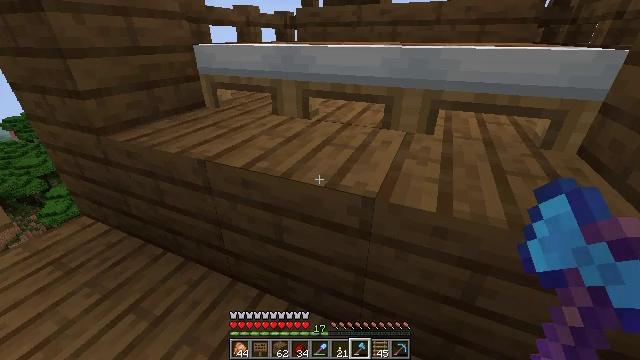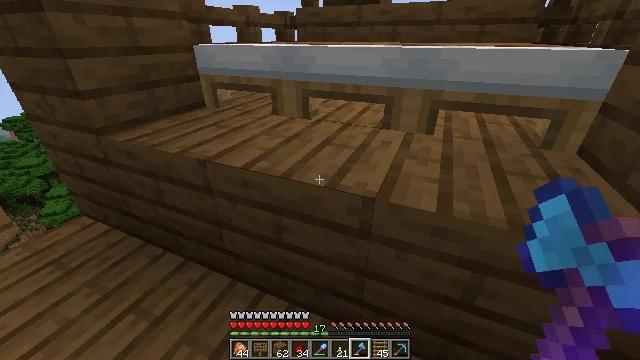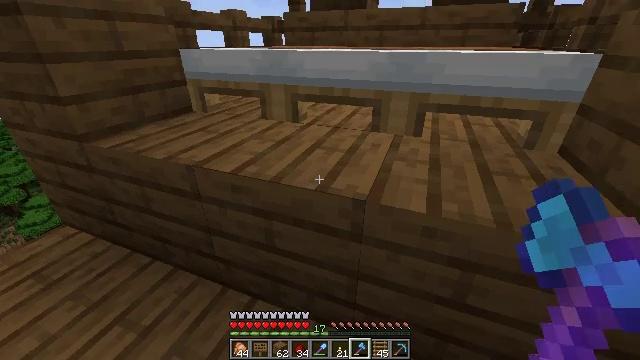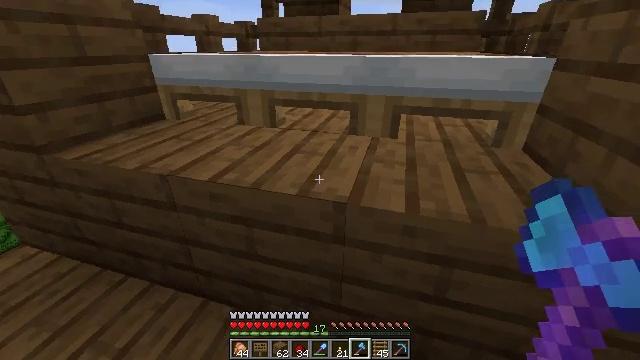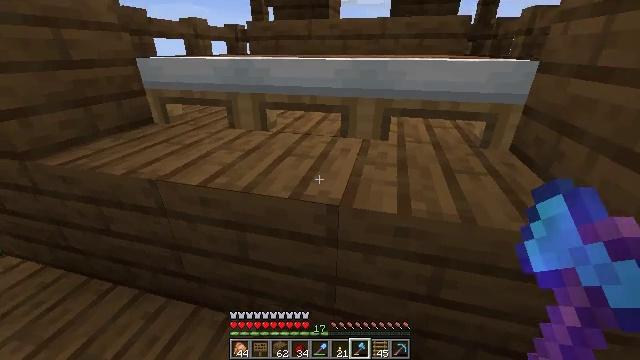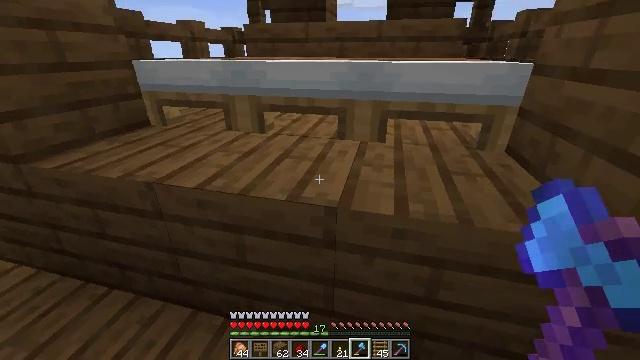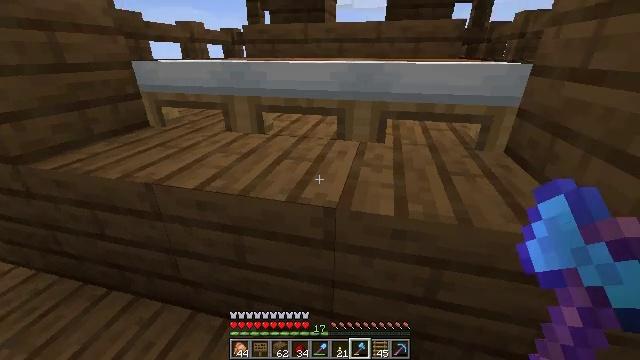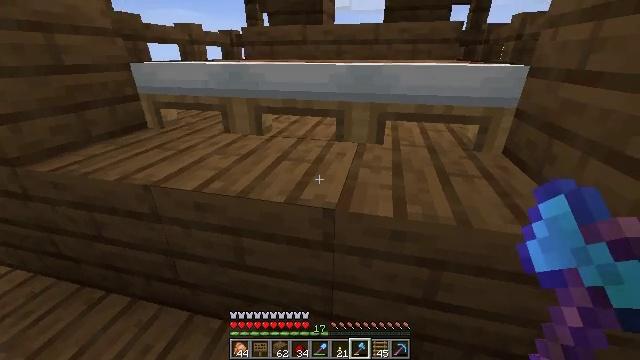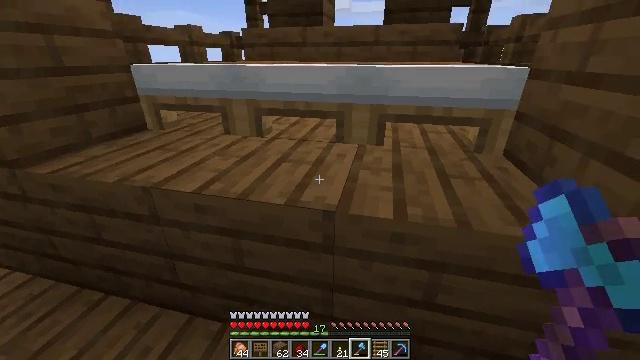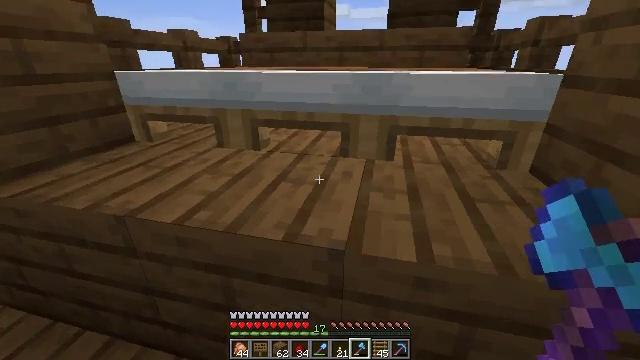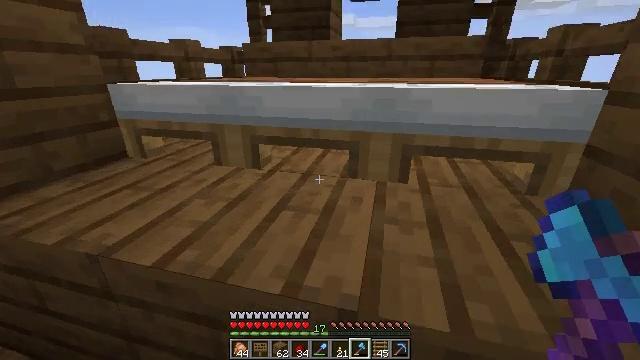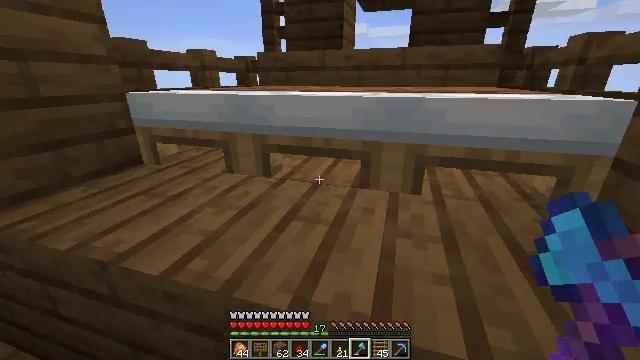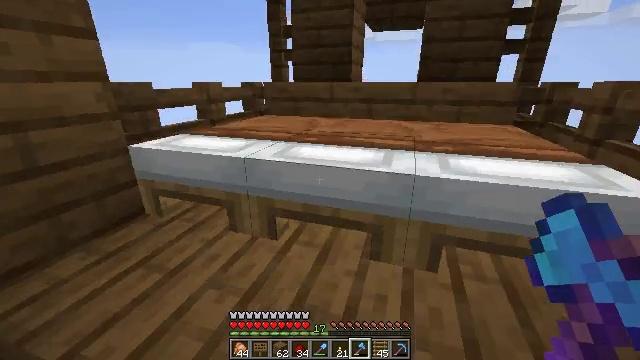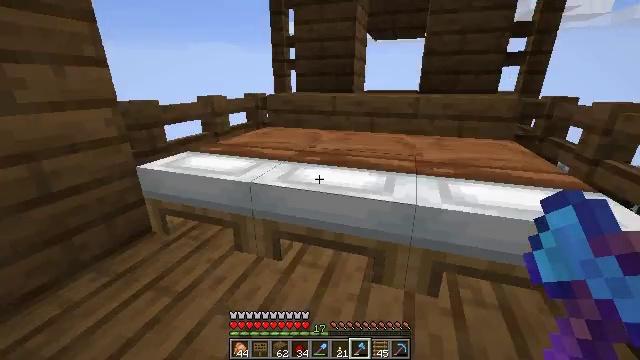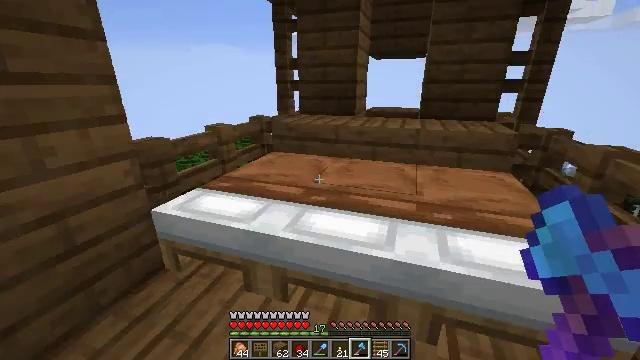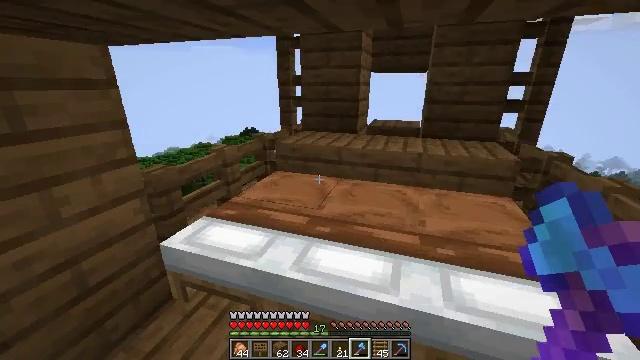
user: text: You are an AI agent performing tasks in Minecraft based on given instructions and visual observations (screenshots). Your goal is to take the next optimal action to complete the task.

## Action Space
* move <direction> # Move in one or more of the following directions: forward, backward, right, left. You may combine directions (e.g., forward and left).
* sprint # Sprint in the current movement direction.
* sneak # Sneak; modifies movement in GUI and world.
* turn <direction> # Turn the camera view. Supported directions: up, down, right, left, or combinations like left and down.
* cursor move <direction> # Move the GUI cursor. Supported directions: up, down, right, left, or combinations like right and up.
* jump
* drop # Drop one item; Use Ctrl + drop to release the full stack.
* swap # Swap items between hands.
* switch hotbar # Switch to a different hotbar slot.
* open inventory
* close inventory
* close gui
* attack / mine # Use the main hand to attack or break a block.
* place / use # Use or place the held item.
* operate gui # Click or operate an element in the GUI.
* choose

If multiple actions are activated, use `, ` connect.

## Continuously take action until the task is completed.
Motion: motion action
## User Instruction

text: Disassemble the brown bed.
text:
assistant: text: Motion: no_op
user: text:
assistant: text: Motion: turn right
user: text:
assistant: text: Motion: turn right
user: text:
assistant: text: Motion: turn right
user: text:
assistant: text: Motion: no_op
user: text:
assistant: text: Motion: no_op
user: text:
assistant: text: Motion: no_op
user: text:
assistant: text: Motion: move forward
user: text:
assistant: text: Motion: move forward, turn up
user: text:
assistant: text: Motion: move forward, turn left and up
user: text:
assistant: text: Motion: move forward, turn left and up
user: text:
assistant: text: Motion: move forward, turn left, jump
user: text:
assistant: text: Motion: move forward, jump
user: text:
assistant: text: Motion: move forward, jump
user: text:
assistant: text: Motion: move forward, jump
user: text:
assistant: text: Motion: move forward, jump
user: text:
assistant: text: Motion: no_op
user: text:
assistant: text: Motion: no_op
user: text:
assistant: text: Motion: turn left and down
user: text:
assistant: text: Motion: turn left and down
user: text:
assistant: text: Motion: turn left and down
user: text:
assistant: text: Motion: turn down
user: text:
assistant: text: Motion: no_op
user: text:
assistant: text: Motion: move left
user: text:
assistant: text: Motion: move left, turn right and down
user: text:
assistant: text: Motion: move forward and move left, turn right and down
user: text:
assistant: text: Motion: move forward and move left, turn right and down
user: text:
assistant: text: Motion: move forward and move left, turn right and down
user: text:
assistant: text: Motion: move forward, turn right and down
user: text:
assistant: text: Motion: turn right and down